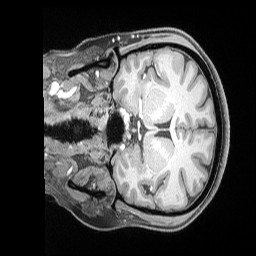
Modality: T1w
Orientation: coronal
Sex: female
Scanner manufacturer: siemens
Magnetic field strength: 3 T
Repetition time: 2.53 s
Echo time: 0.00169 s